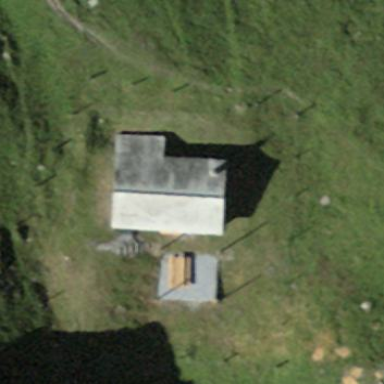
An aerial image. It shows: Hut.